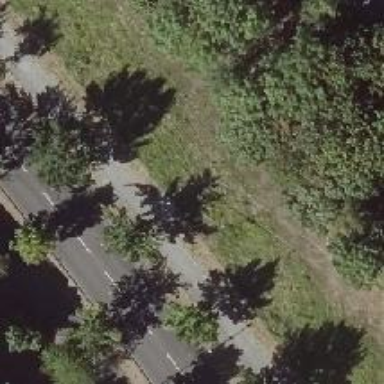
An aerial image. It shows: Avenue of deciduous broadleaved trees.